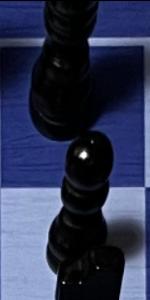
Label: Pawn_Black